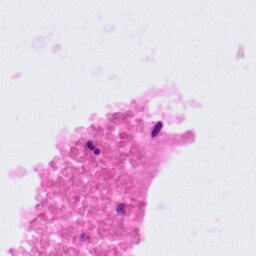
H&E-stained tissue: Colon